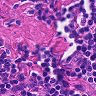
Metastatic tissue present: no